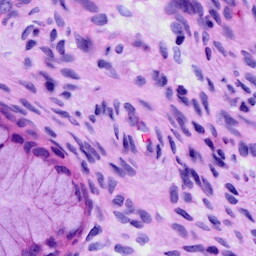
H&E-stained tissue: Cervix